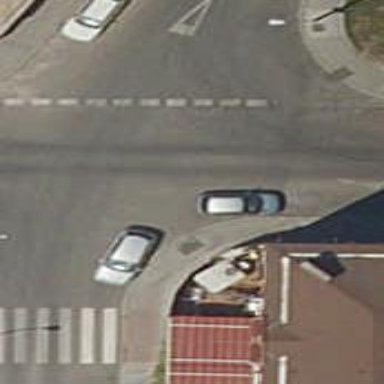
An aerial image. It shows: Sidewalk made of paving stones.